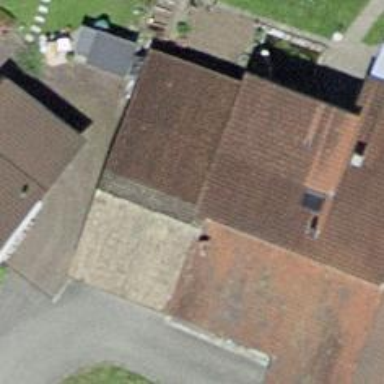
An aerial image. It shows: Terrace building.